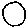
Label: circle